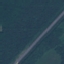
Land use / land cover: Highway